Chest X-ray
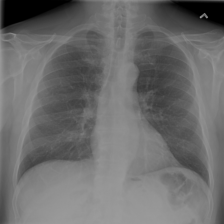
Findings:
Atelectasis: negative
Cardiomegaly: negative
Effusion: negative
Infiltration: positive
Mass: negative
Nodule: negative
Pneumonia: negative
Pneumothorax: negative
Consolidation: negative
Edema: negative
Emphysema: negative
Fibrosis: negative
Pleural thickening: negative
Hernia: negative